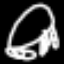
Label: frog